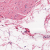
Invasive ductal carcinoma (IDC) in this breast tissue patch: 0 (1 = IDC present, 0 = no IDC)